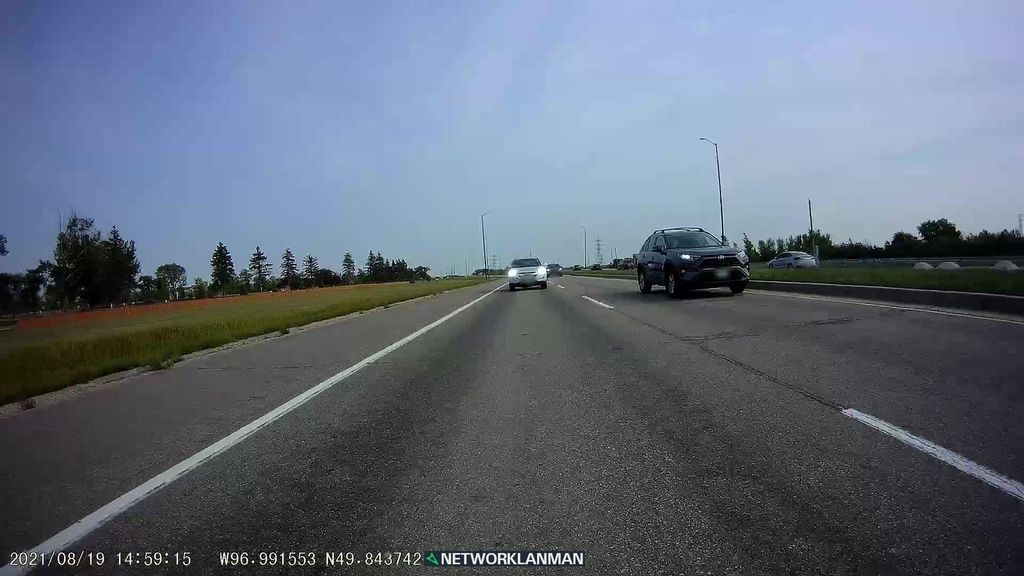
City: winnipeg